Aerial crown-view tile of a tropical tree (Barro Colorado Island, Panama), acquired 20240813:
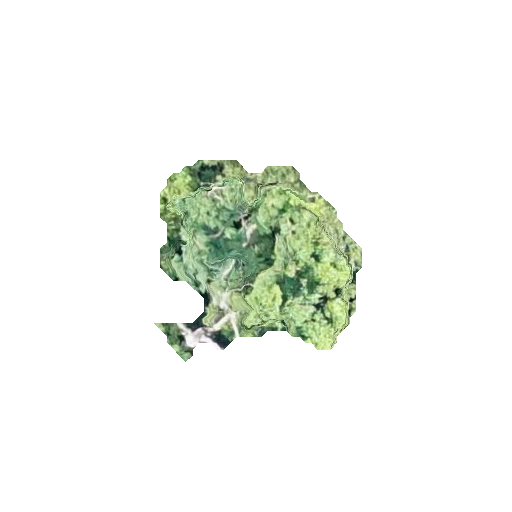
Species: Lonchocarpus heptaphyllus
GBIF accepted scientific name: Lonchocarpus heptaphyllus
Crown area: 44.357 m²